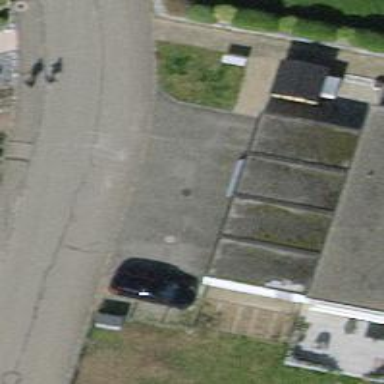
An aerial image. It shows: Group of garages.